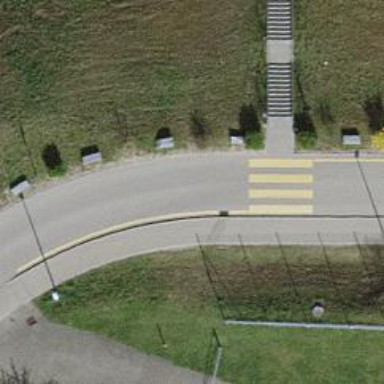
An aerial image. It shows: Sidewalk along the footway.